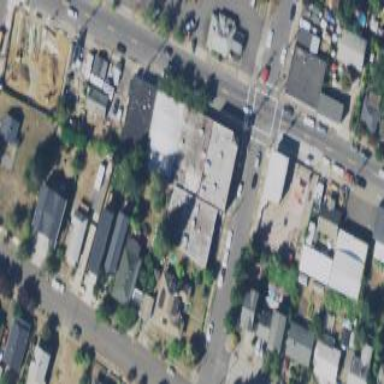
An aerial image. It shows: Building used as fitness center.